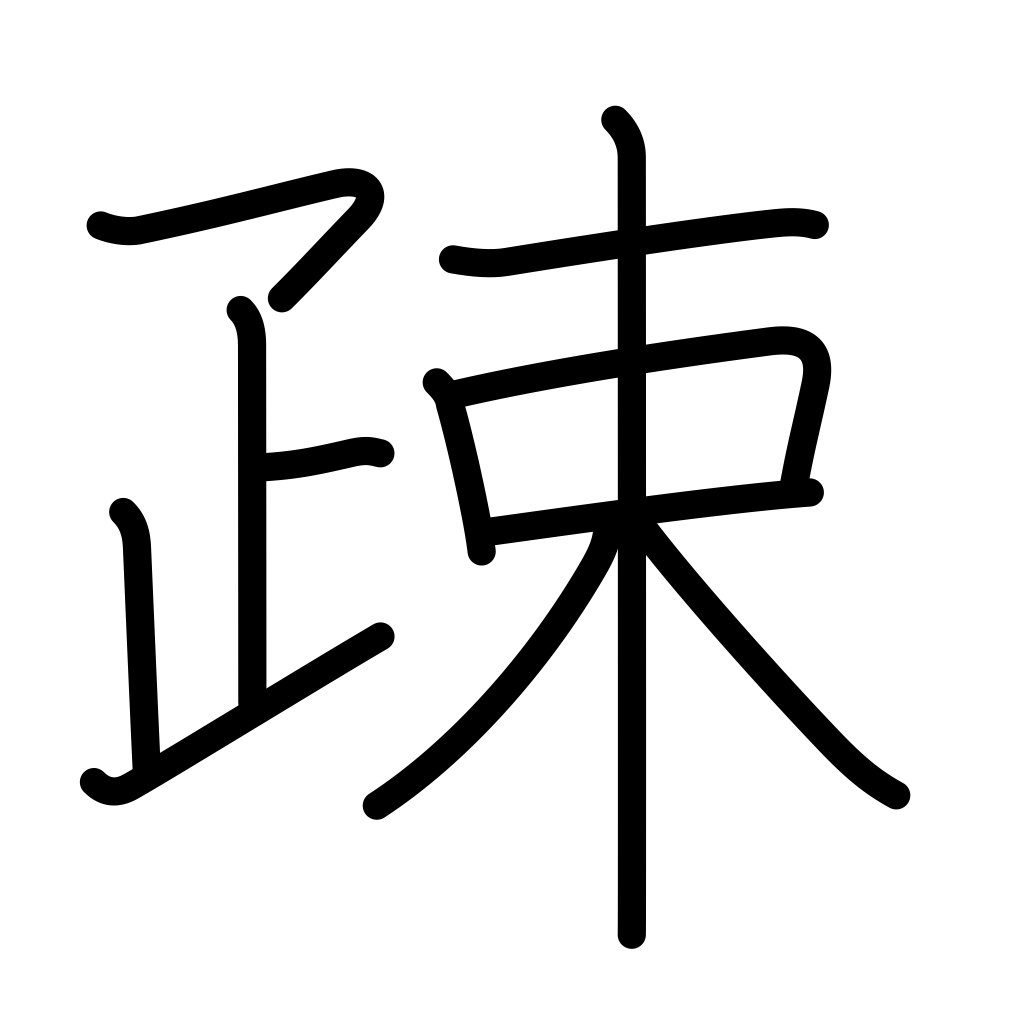
Meaning: alienate, rough, neglect, shun, sparse, penetrate